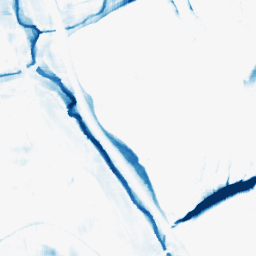
Category: morphological
Decomposition family: morphological_square
Decomposition parameters: operation: closing
size: 20
Upsampling method: quintic
Upsampling parameters: scale: 4
Upsampling scale: 4